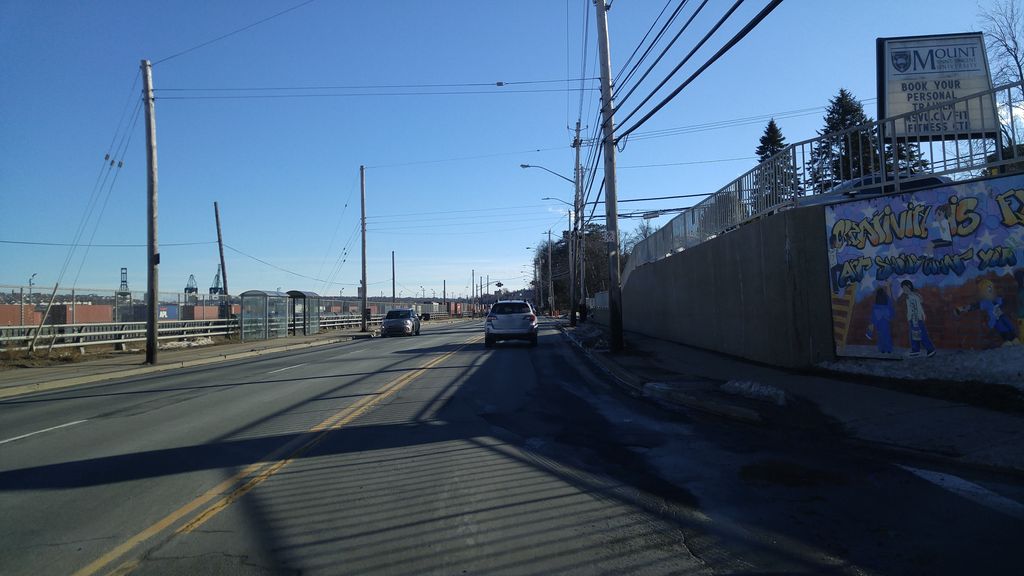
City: halifax